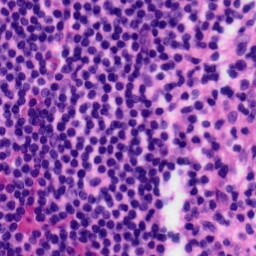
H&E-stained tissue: Tonsil